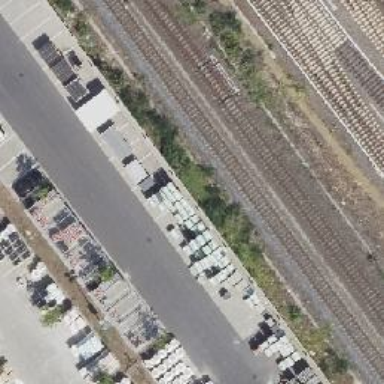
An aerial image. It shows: Railway junction.